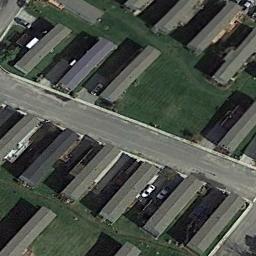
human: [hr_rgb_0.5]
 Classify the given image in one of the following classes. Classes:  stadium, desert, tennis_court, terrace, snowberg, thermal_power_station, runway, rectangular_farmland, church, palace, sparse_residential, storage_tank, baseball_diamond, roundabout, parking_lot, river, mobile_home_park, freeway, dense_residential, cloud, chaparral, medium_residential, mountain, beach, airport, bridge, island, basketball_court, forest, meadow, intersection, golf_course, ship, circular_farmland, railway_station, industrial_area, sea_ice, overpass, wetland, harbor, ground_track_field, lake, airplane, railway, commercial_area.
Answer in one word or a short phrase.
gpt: mobile_home_park